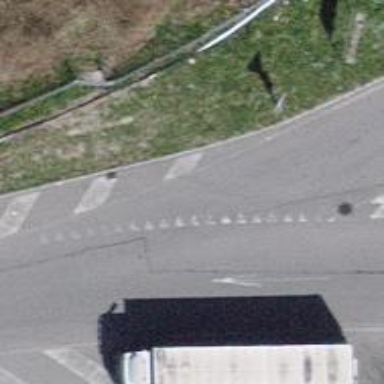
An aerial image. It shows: Road with "give way" sign.